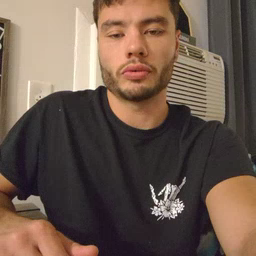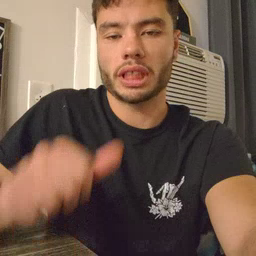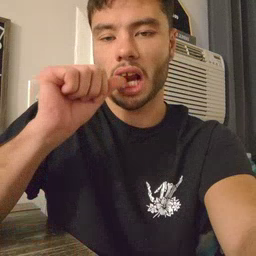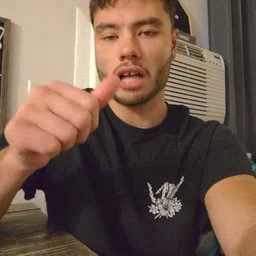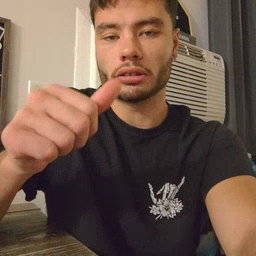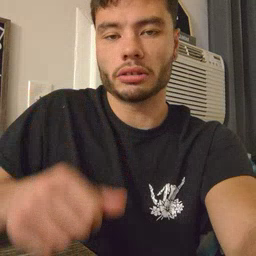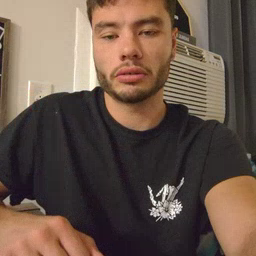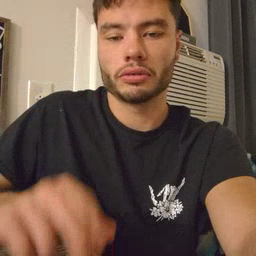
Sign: nuts